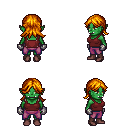
a pixel art fantasy rpg character, female body template, orc, green skin, maroon pirate shirt, magenta pants, dark blonde loose hair, metal gloves, maroon shoes, four views (front, back, left, right), 2x2 character sprite sheet, small pixel art, hard edges, no anti-aliasing